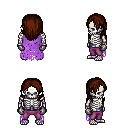
a pixel art fantasy rpg character, male body template, skeleton, maroon tattered cape, magenta pants, brown long hairstyle, metal gloves, four views (front, back, left, right), 2x2 character sprite sheet, small pixel art, hard edges, no anti-aliasing